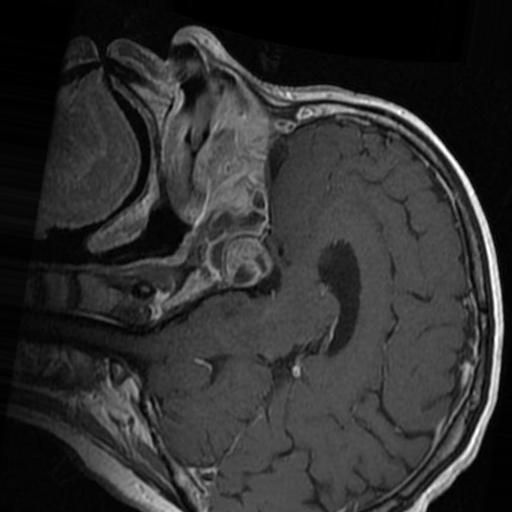
Label: brain_tumor